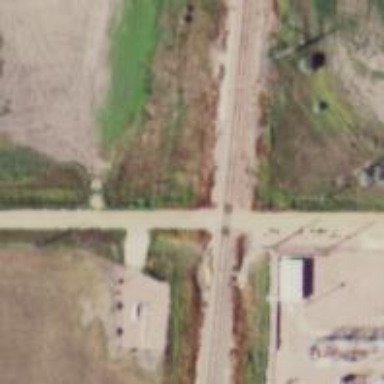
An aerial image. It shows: Level crossing along the railway.